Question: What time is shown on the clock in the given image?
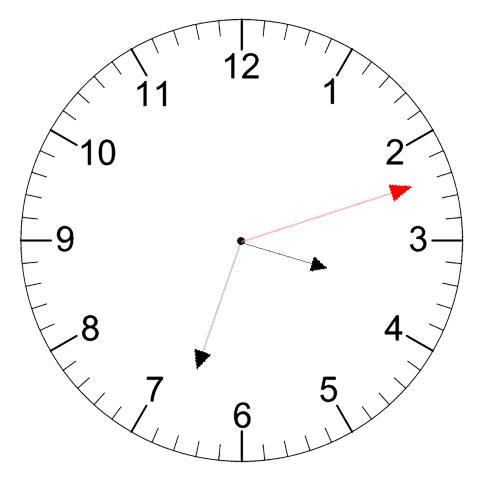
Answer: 03:33:12